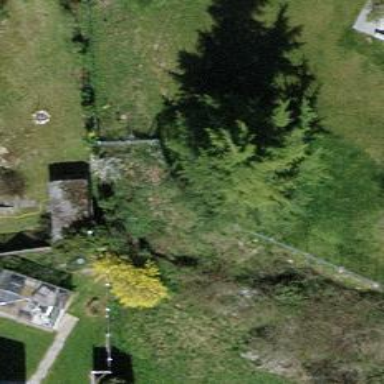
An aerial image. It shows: Tree with mixed leaves.